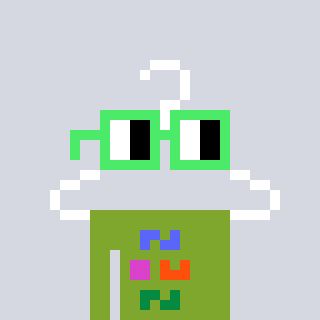
a pixel art character with square light green glasses, a hanger-shaped head and a slimegreen-colored body on a cool background